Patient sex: M
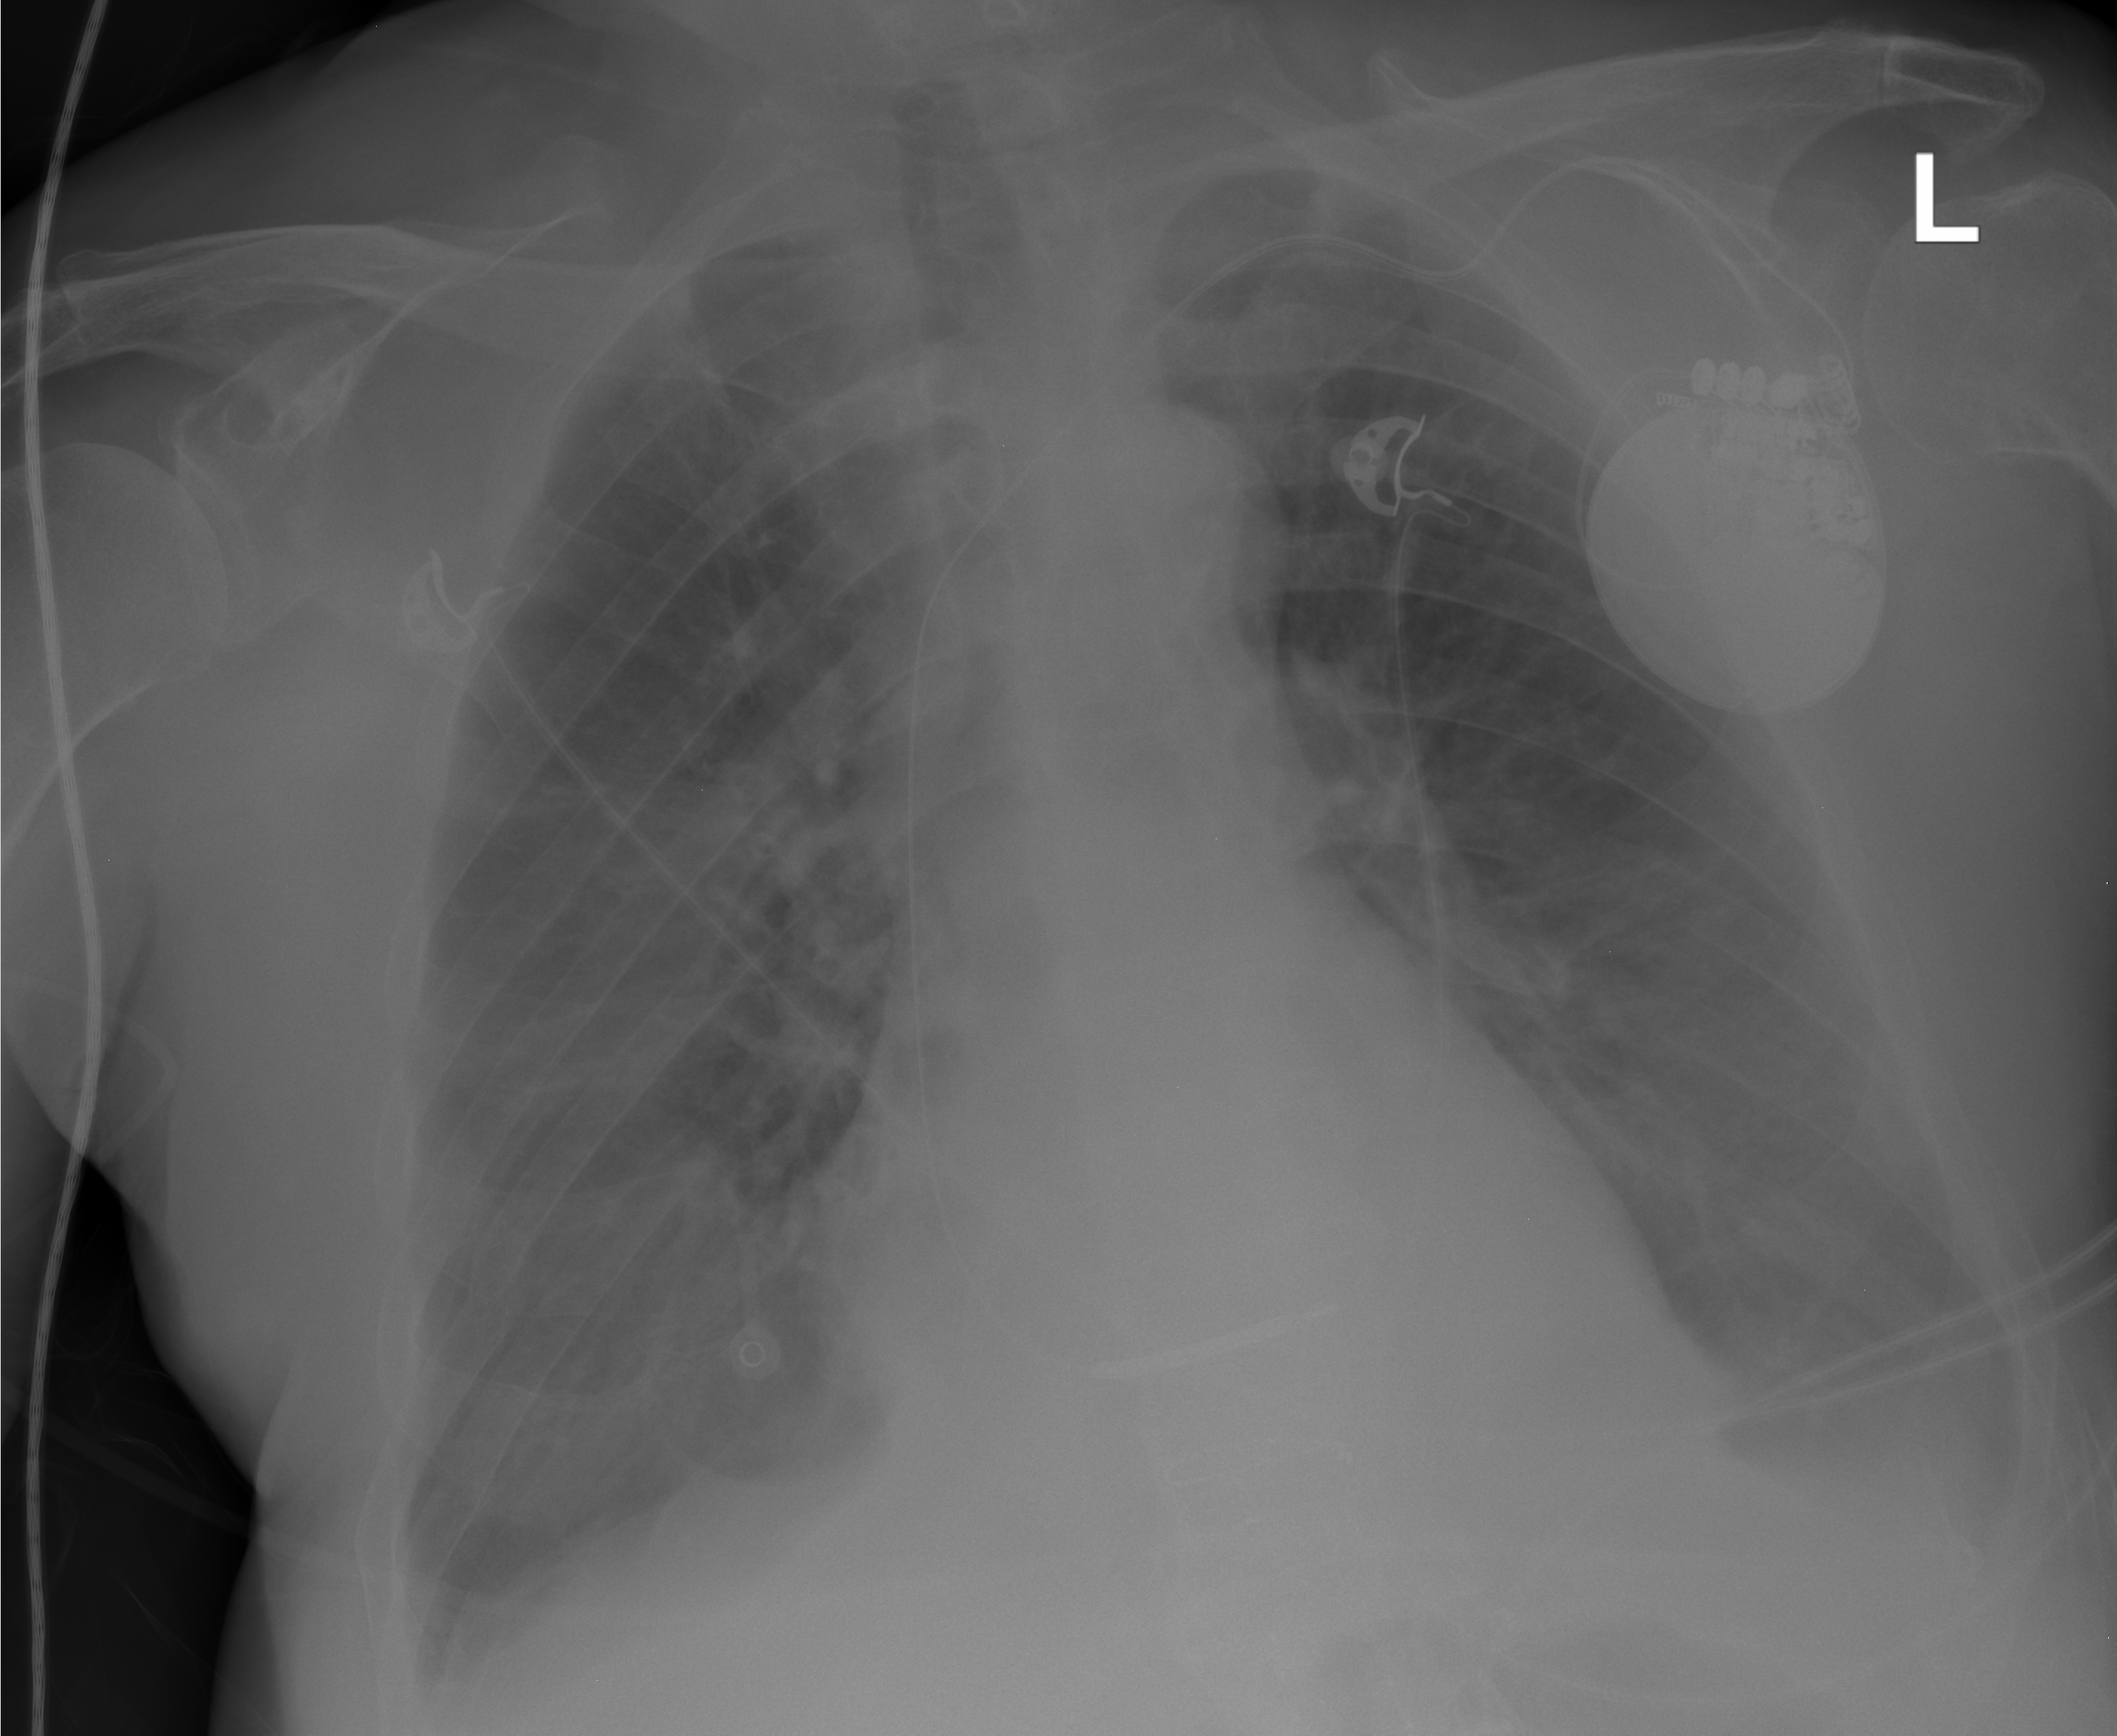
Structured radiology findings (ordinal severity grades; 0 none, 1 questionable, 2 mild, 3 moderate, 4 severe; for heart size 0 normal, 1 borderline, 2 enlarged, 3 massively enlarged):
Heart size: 1
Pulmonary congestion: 0
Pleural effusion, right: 2
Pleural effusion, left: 2
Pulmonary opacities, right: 0
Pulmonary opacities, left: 0
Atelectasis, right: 1
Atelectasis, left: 2